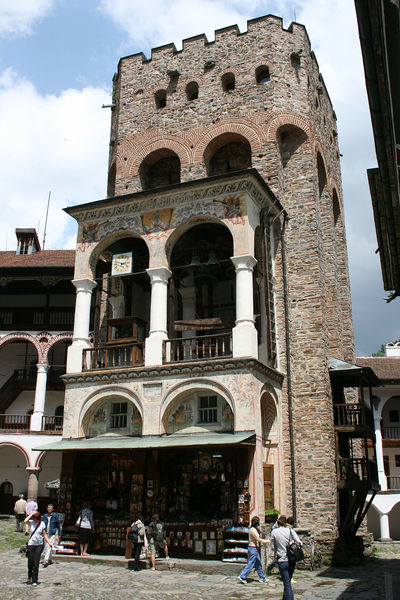
Titel: Rila-Kloster; Chreljo-Turm
Institution: Rilagebirge
Schlagwörter: menschen, stadt, säulen, gebäude, haus, stein, steine, turm, balkon, sommer, italien, laden, rundbogen, wehr, geländer, zinnen, foto, fotografie, bögen, erker, türmchen, photo, sandstein, rundbögen, romanik, vordach, zinne, markise, schiessscharten, souvenir, maurisch, wohnturm, geschlechterturm, tourisen, andenkenladen, souvenirshop